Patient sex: F
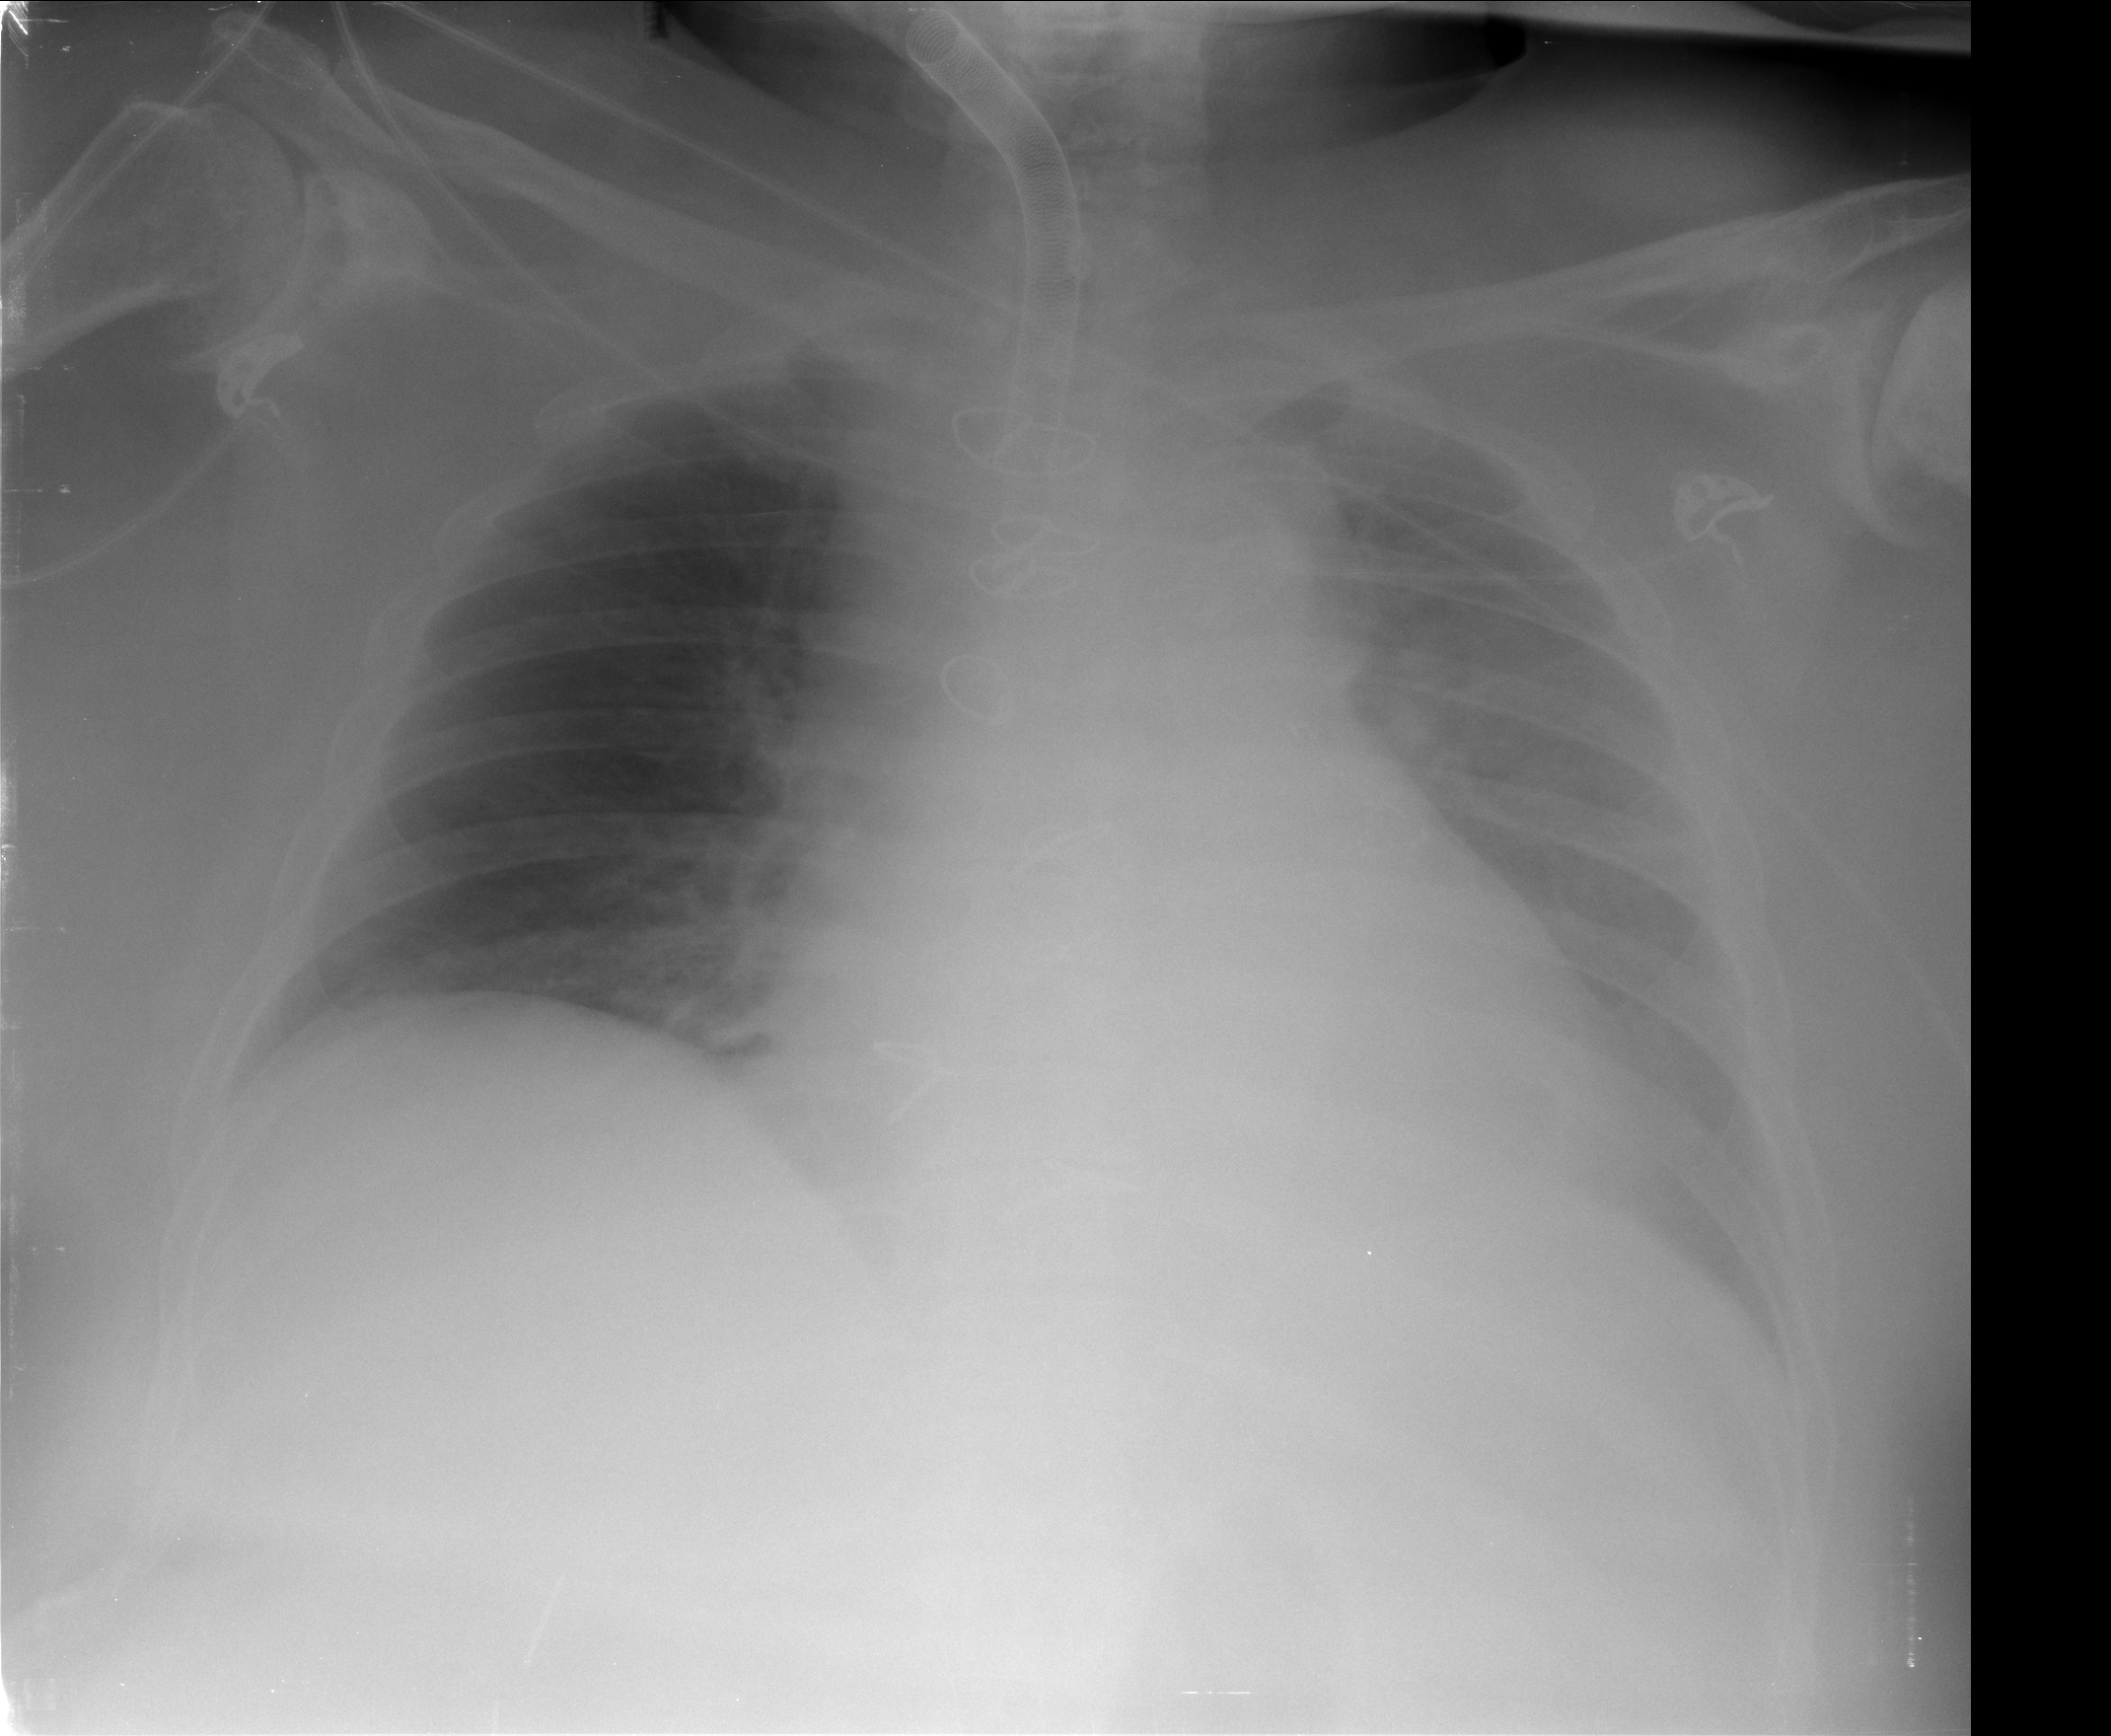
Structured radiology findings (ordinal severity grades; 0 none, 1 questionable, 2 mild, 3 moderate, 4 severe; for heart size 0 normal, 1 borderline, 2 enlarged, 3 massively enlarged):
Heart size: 2
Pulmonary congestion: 2
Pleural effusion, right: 0
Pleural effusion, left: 2
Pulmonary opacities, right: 0
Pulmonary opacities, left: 0
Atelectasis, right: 0
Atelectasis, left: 2